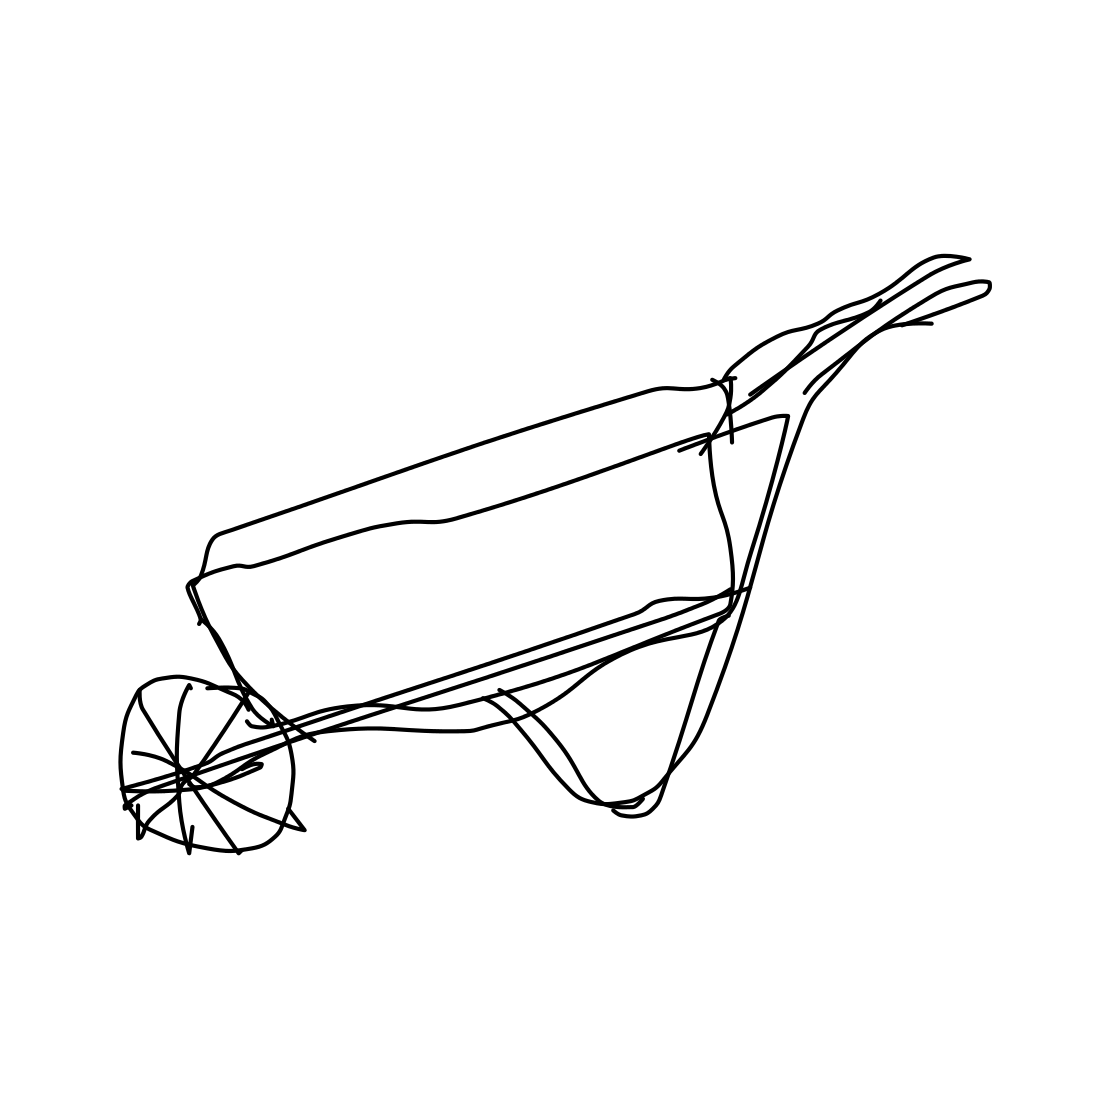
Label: wheelbarrow